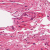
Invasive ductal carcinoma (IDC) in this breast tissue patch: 0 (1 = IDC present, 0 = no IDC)